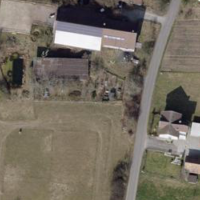
EUNIS habitat code: 54
Species observed at this site:
Epilobium hirsutum